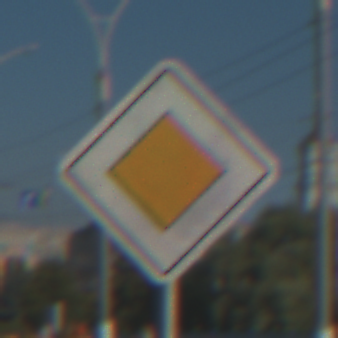
Verkehrszeichen: Vorfahrtsstrasse
Umgebung: Outdoor, Urban
Tageszeit: MorningAfternoon
Wetter: Clear
Licht: Natural
Jahreszeit: NotSpecified
Kontrast: HighContrast